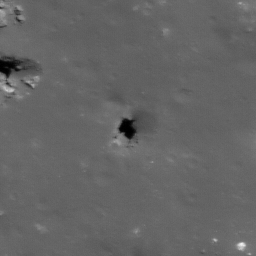
Pit: Jackson 1a
Host crater: Jackson
Host type: impact_melt
Lunar coordinates: latitude 22.421, longitude 196.287